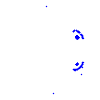
Particle: pion